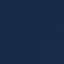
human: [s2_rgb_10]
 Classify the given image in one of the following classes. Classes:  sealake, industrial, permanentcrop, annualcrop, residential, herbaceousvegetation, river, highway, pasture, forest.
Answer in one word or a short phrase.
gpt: SeaLake